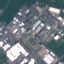
Label: Industrial